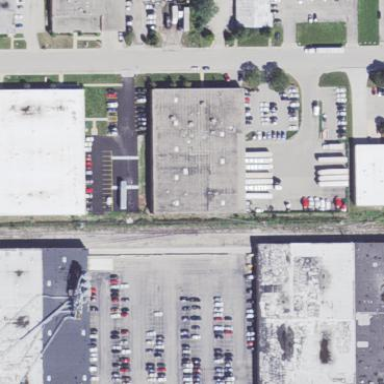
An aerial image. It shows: Industrial building.